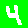
Digit: 4